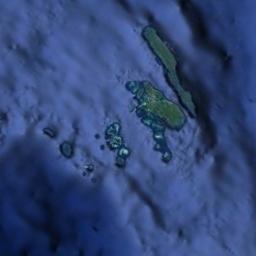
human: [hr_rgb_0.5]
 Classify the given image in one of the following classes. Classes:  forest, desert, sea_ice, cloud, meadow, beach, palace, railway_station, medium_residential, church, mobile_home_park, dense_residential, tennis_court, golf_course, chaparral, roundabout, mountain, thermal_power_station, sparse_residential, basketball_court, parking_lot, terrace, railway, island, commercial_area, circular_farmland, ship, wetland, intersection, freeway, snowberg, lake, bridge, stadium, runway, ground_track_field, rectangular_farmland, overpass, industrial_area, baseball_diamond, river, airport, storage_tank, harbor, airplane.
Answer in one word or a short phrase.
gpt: island